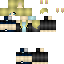
A female human skin with pale skin, wearing blonde long hair dressed in a yellow tshirt and brown pants, featuring a closed mouth.